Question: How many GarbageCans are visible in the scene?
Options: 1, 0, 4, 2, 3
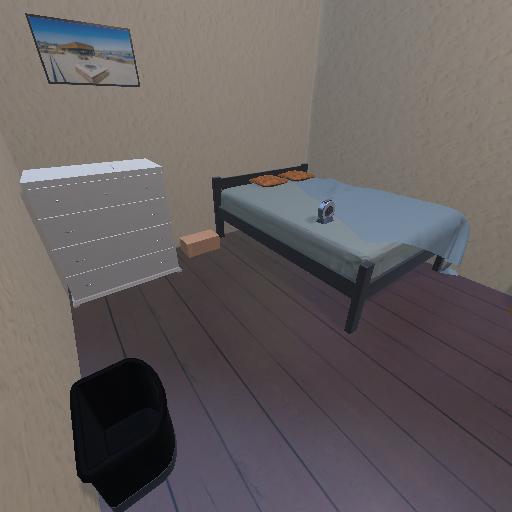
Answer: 1